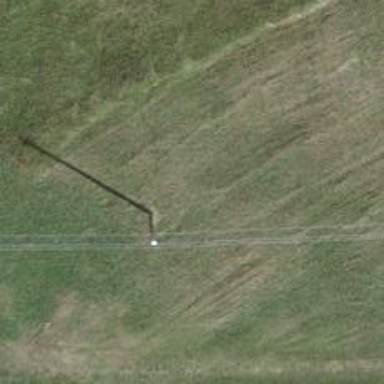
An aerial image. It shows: Utility pole as the man-made structure.